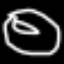
Label: donut